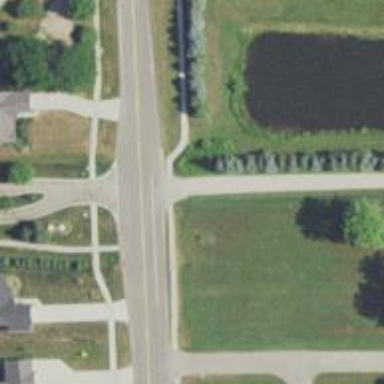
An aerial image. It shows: Footway.